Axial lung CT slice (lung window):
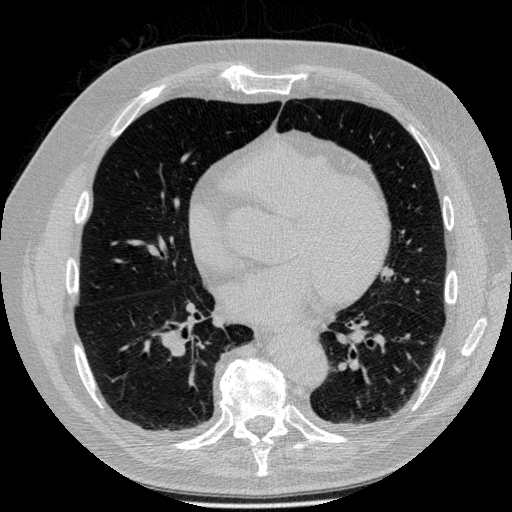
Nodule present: no